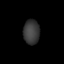
Tissue: lung
Cell type: Epithelial cells
Senescence score: 0.2149
Nuclear area (px): 388
Mean DAPI intensity: 57.015